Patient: sex F, age 83
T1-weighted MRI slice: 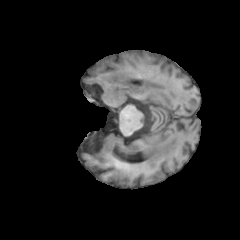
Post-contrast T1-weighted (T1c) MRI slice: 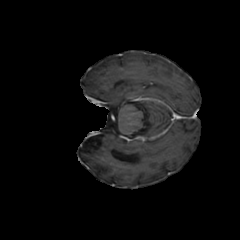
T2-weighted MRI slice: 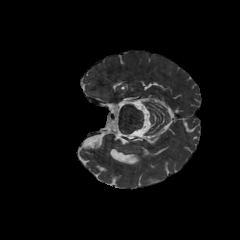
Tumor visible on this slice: no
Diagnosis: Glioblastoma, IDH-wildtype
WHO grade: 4